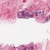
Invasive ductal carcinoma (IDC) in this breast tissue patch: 0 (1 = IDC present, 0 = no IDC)